Question: What is the name of the text editor that appears at the top the screen when you are using an EditText (when you begin using the Text Selector Handles)? Here is a picture:

Can this drawable be changed? If so how?
I have tried searching "android text editor", "android edittext gui", and "android cut copy paste edittext" but have had no success. Thanks in advance!
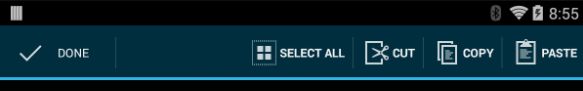
Answer: That is android's Contextual ActionBar.
See:
<URL>